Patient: sex M, age 61
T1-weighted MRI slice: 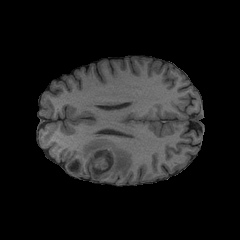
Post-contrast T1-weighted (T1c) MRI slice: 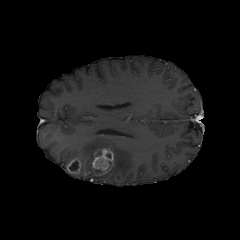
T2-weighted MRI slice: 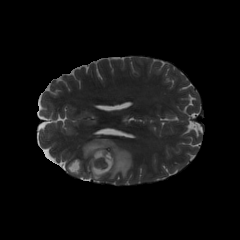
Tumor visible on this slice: yes
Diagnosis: Glioblastoma, IDH-wildtype
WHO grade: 4